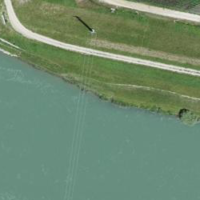
EUNIS habitat code: 15
Species observed at this site:
Centaurea scabiosa